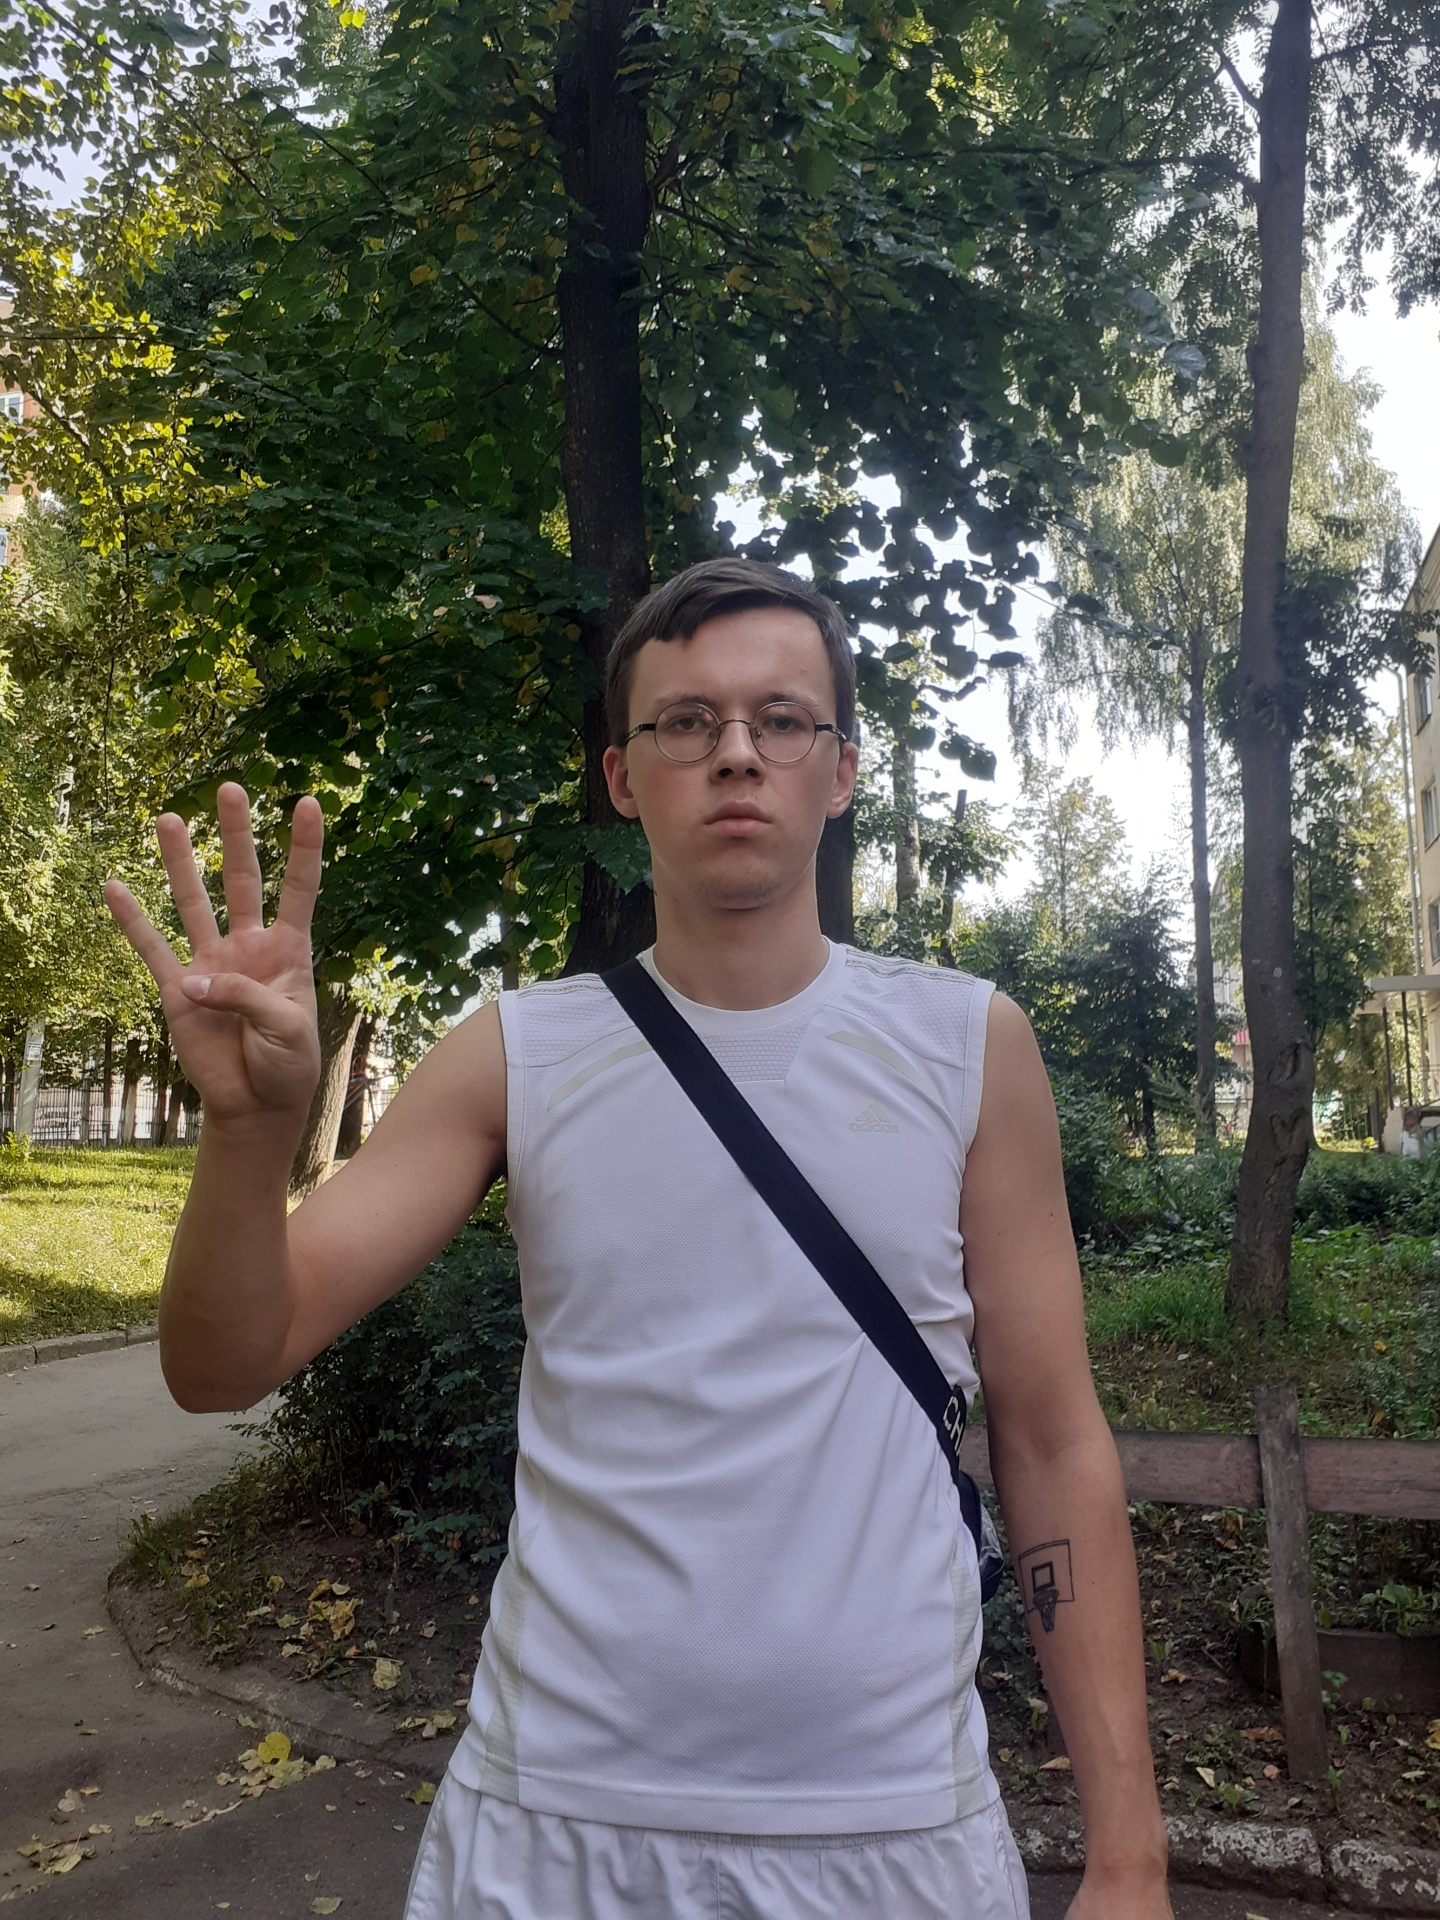
Label: clear